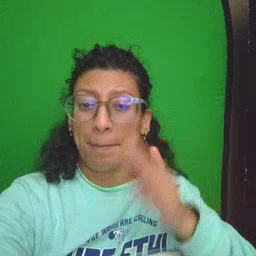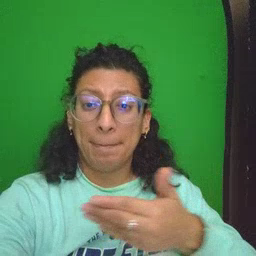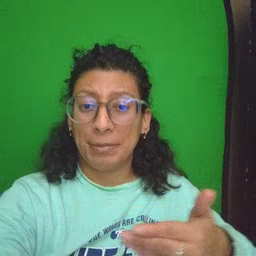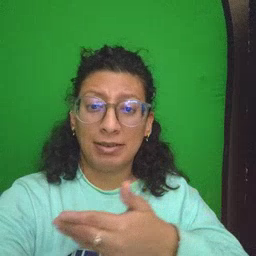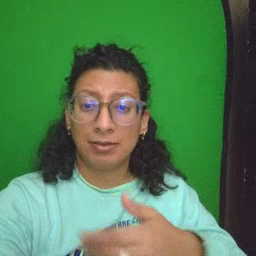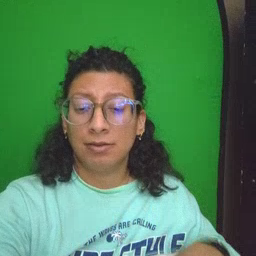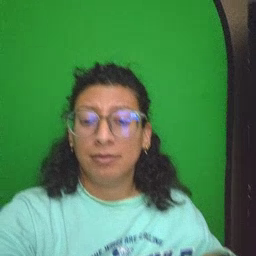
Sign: puppy